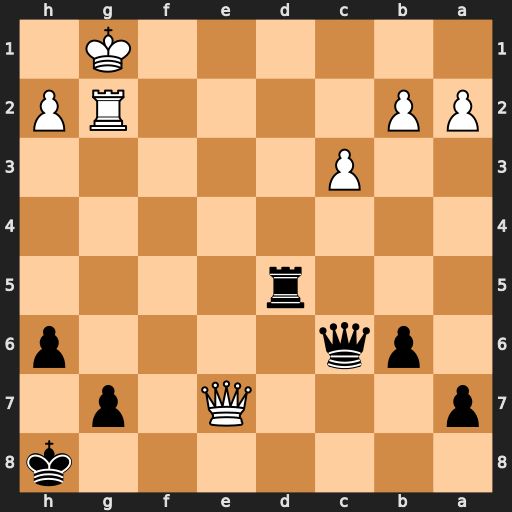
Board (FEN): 7k/p3Q1p1/1pq4p/3r4/8/2P5/PP4RP/6K1
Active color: b
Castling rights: -
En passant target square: -
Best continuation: Rd1+ Kf2 Rd2+